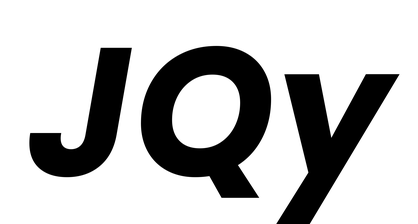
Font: Poppins-BoldItalic